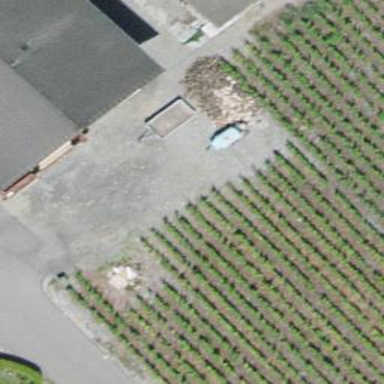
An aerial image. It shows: Vineyard.